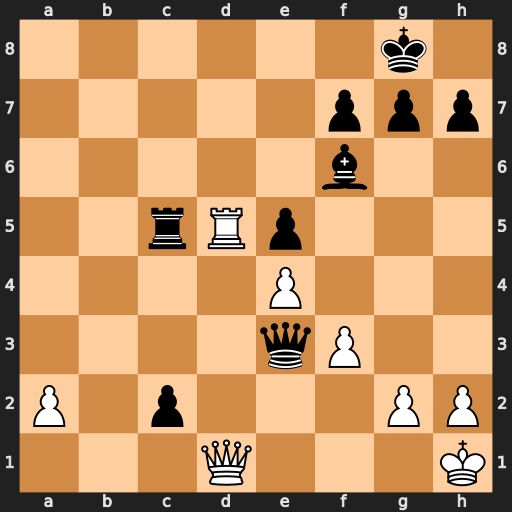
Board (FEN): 6k1/5ppp/5b2/2rRp3/4P3/4qP2/P1p3PP/3Q3K
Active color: w
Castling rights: -
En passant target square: -
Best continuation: Rd8+ Bxd8 Qxd8#